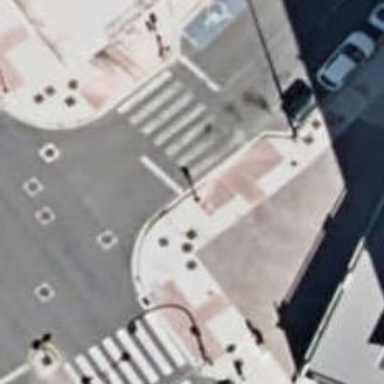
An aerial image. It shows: Zebra crossing on the road.